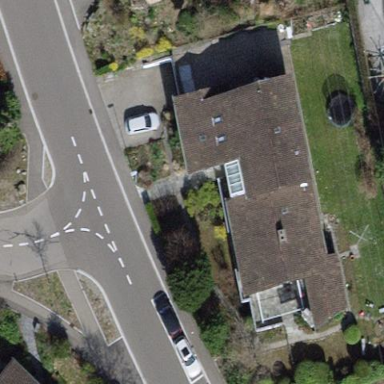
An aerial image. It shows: Detached building.